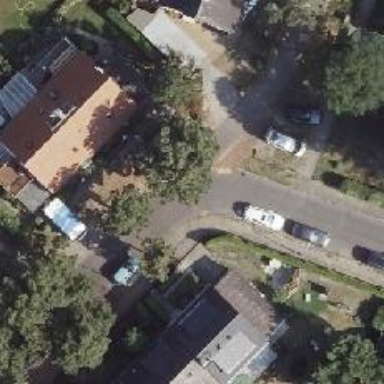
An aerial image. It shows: Residential road with asphalt surface and sidewalks on both sides.